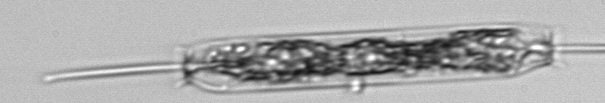
Label: Ditylum_brightwellii